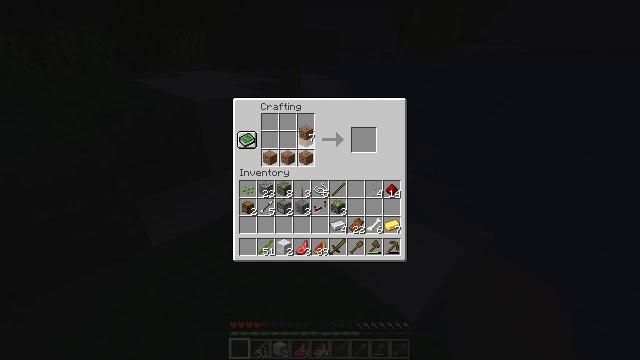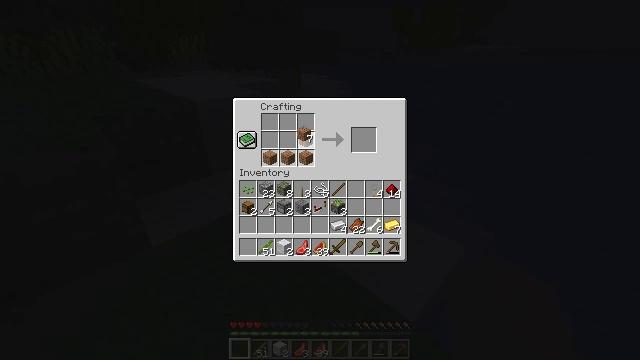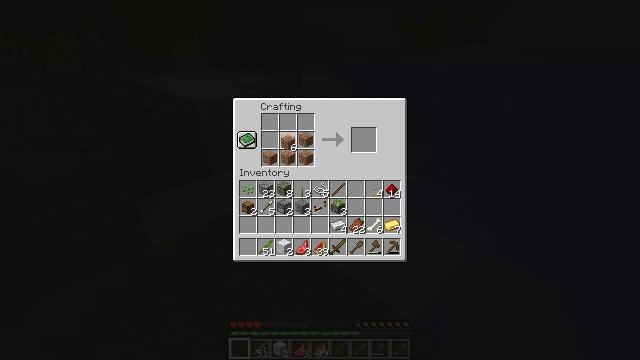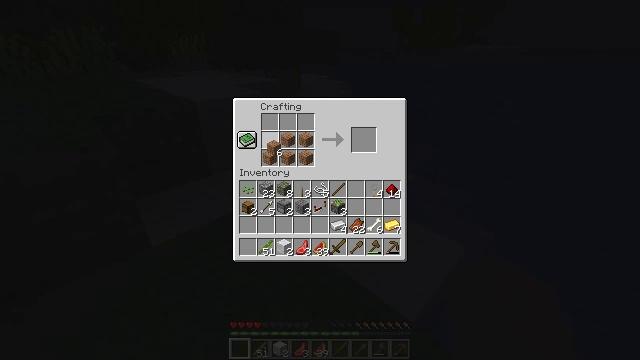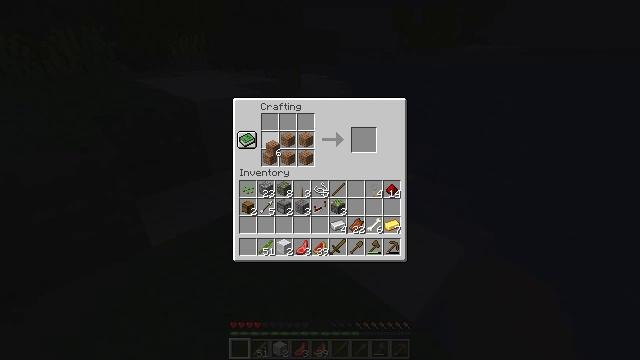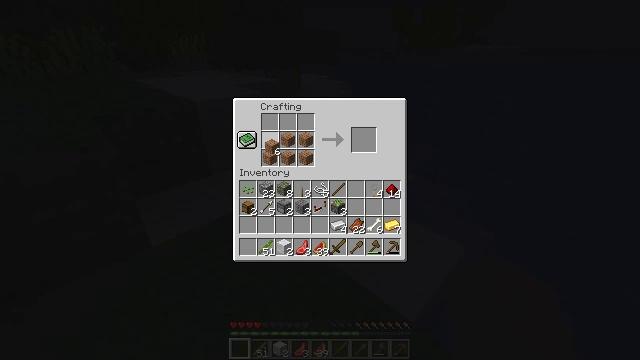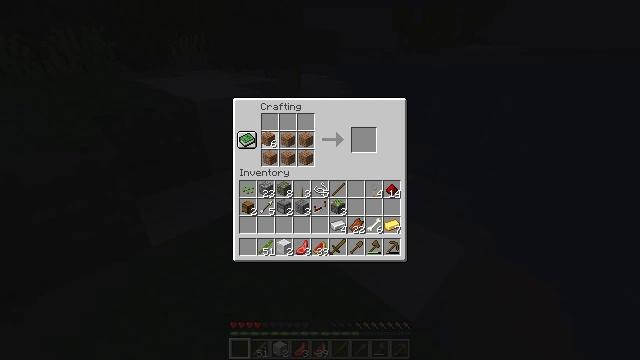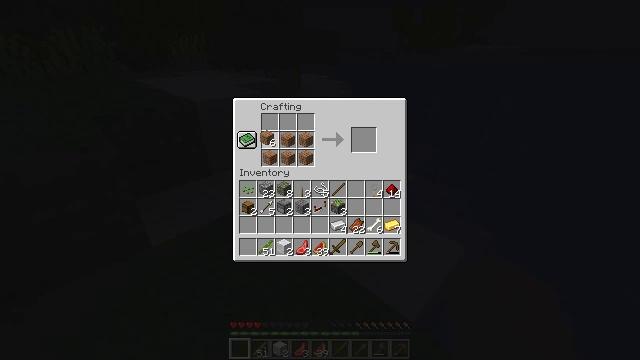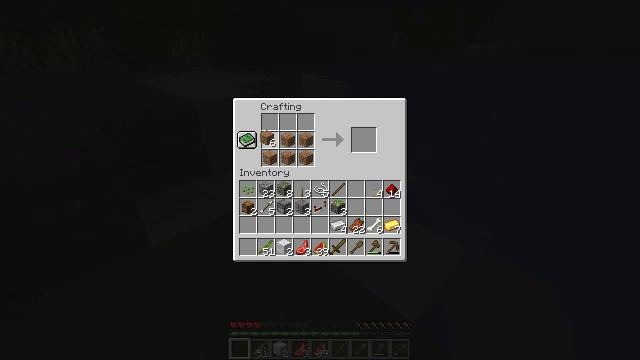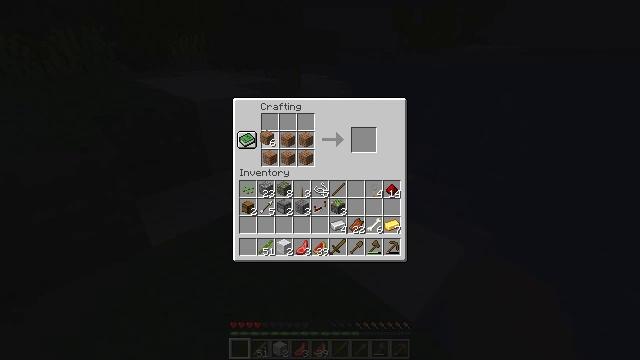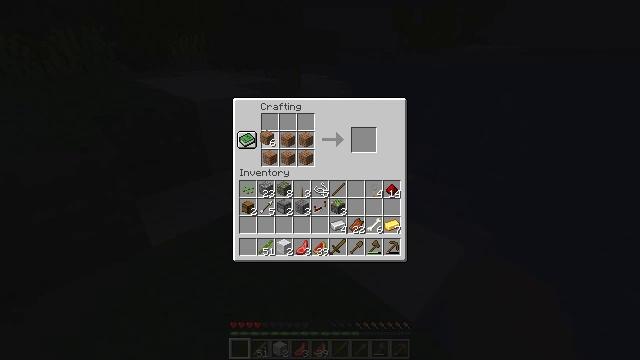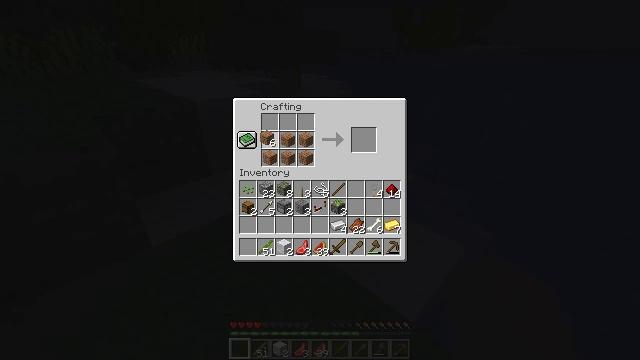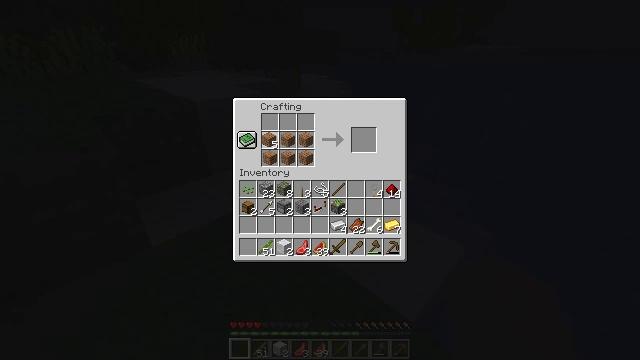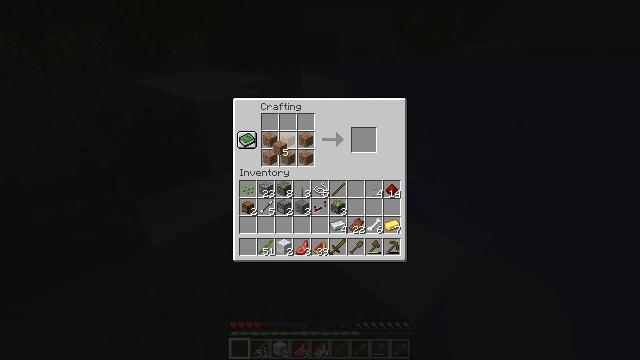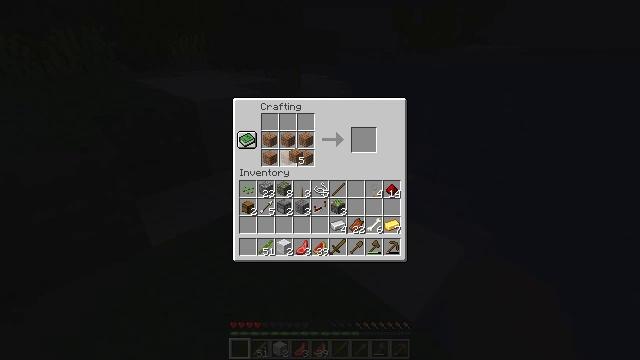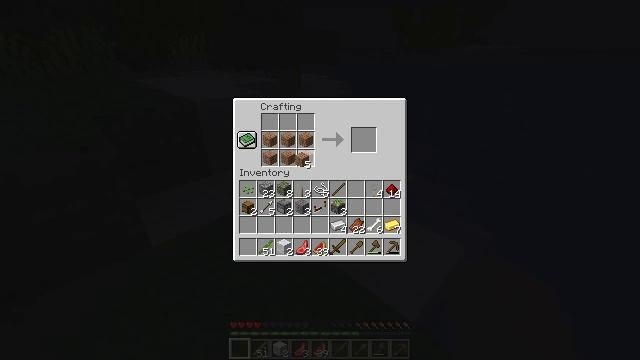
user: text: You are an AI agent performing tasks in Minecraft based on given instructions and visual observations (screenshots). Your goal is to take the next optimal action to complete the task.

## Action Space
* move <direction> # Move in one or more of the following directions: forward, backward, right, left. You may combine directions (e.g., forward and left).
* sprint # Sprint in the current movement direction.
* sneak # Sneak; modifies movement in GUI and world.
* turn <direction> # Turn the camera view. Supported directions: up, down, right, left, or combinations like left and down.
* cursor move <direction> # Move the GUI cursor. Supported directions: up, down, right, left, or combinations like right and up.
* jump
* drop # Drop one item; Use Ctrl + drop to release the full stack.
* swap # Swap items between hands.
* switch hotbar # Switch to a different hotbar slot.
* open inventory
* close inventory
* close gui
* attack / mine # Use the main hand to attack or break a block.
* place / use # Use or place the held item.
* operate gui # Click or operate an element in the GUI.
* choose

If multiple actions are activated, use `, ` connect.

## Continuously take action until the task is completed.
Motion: motion action
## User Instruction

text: Make a jungle boat at the crafting table.
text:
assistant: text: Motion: choose
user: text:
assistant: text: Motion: cursor move left and down
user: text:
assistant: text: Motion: cursor move left
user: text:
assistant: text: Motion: no_op
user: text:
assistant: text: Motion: no_op
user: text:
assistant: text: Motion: cursor move up
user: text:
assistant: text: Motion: no_op
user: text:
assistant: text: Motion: no_op
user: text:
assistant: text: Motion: no_op
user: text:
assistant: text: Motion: choose
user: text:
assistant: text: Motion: choose
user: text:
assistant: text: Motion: choose
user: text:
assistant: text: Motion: no_op
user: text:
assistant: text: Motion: cursor move right and down
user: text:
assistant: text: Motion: cursor move right and down
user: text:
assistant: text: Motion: no_op
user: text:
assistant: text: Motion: cursor move right
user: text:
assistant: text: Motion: cursor move right
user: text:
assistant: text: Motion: no_op
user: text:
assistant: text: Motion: no_op
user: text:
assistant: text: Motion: no_op
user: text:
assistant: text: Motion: no_op
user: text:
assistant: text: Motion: no_op
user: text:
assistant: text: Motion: cursor move right
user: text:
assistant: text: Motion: no_op
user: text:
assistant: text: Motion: no_op
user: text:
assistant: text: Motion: operate gui
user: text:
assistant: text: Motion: operate gui
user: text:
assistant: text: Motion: operate gui
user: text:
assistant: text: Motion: no_op